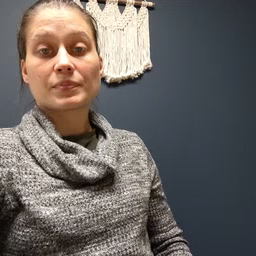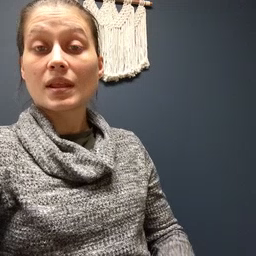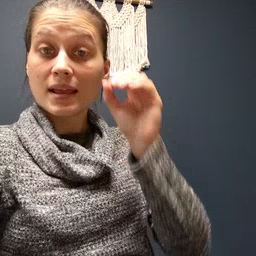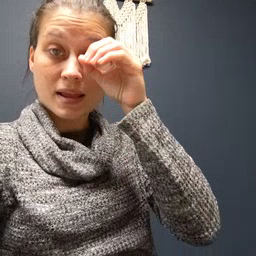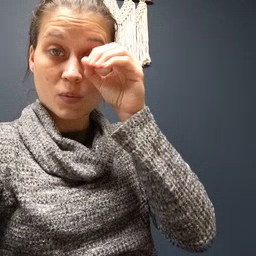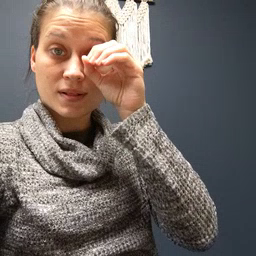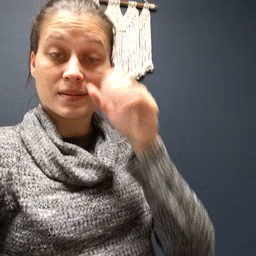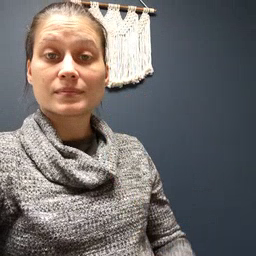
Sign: owl